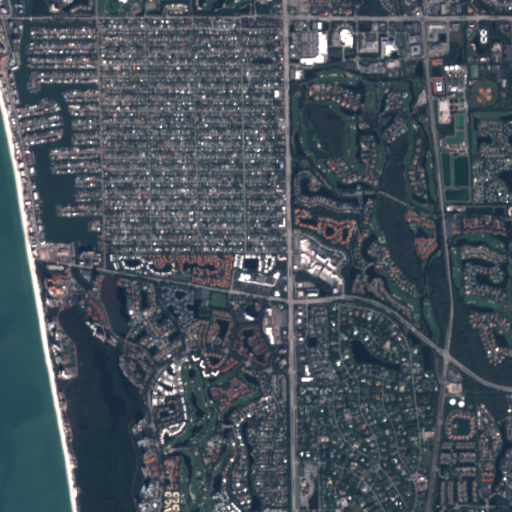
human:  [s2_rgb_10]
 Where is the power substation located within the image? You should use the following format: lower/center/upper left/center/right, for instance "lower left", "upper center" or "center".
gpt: The power substation is located in the lower right of the image.
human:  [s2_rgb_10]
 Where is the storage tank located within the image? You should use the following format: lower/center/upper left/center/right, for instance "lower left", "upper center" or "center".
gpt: The storage tank is located in the lower right of the image.
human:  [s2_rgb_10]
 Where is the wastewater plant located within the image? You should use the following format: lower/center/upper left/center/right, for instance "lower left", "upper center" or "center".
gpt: The wastewater plant is located in the upper right of the image.
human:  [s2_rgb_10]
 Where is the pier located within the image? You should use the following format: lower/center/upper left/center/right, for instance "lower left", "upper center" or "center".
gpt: The pier is located in the upper left of the image.
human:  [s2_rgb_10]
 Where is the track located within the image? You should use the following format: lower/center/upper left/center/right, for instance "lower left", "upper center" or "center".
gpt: There is no track in the image.